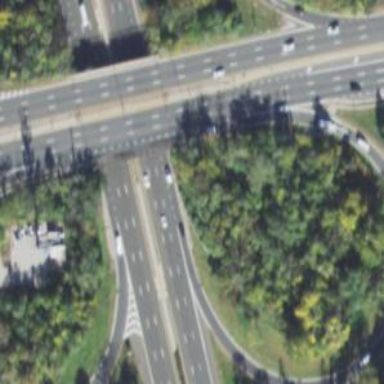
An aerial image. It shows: Asphalt motorway.